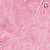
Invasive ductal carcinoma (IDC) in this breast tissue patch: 0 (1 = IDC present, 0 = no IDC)